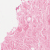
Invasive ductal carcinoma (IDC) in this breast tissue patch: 0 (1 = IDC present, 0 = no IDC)